Field crop: maize
Growth stage: 2
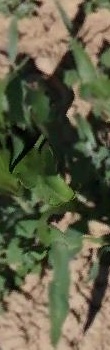
Species: maize